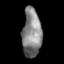
Tissue: prostate
Cell type: T cells
Senescence score: 0.3403
Nuclear area (px): 907
Mean DAPI intensity: 132.583